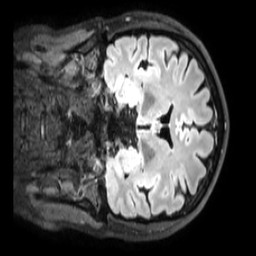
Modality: FLAIR
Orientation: coronal
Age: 41
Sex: male
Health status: healthy
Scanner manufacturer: philips
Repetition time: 4.8 s
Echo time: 0.2773 s